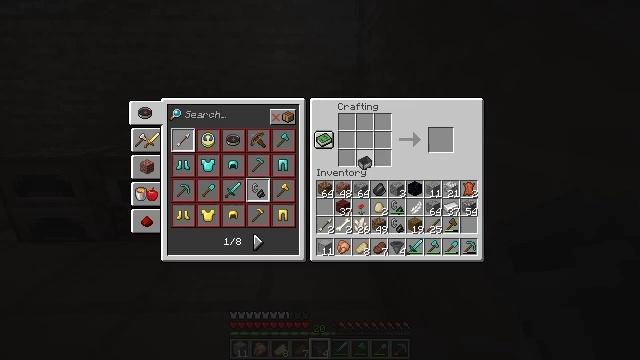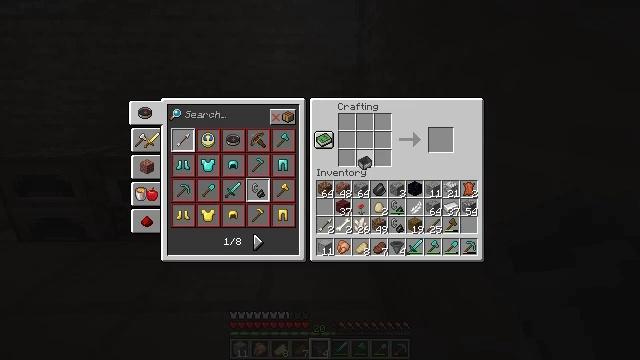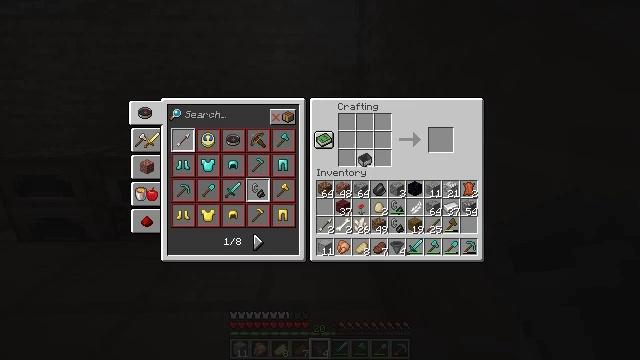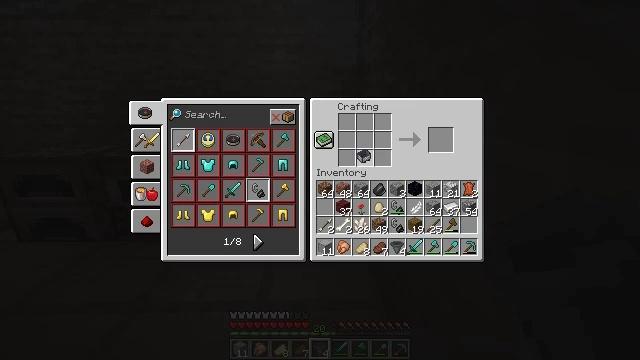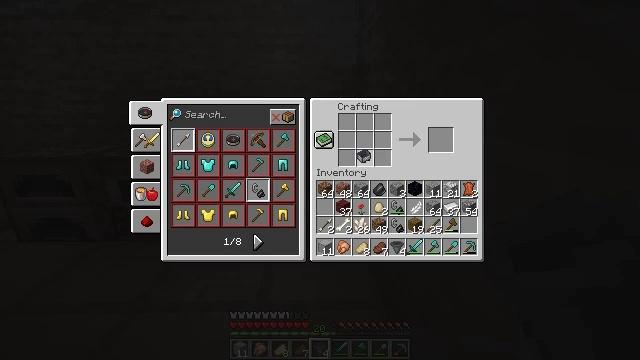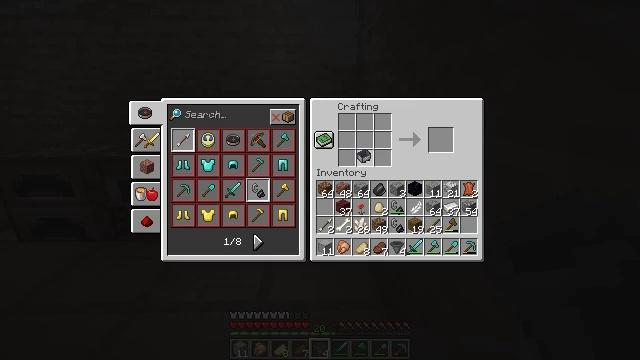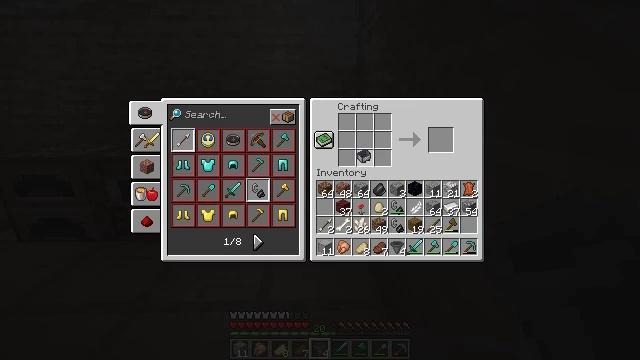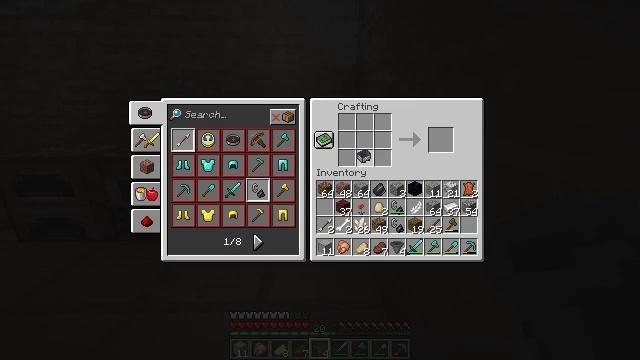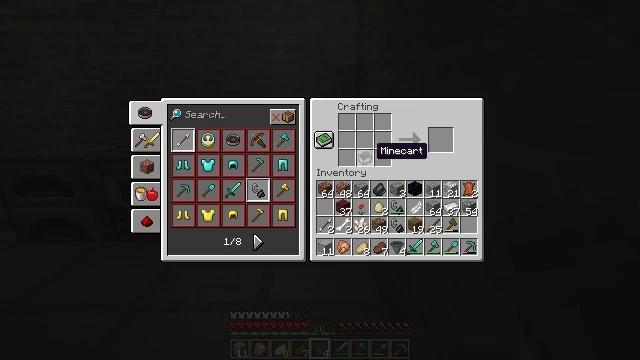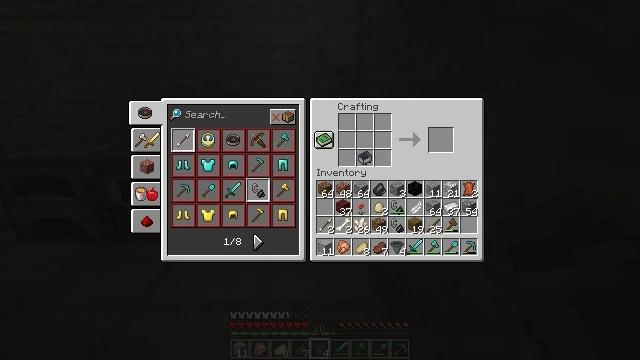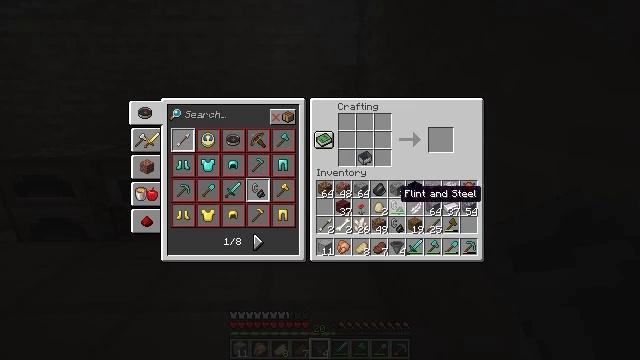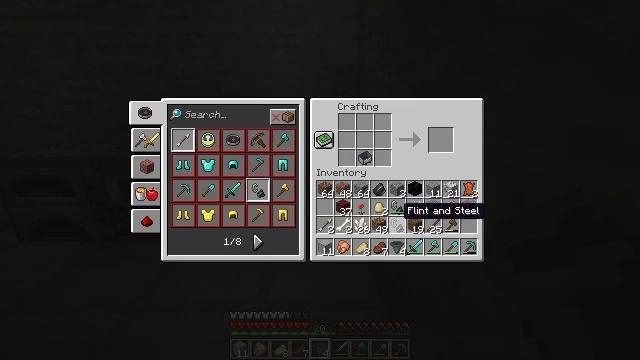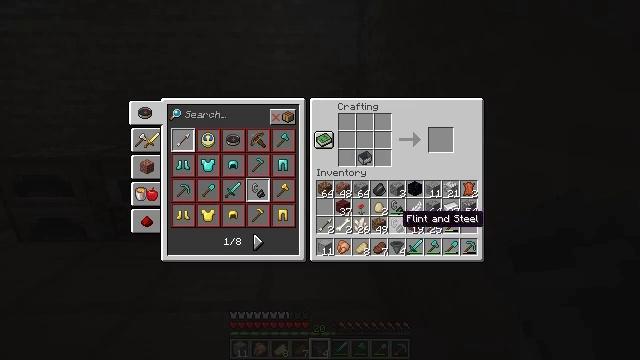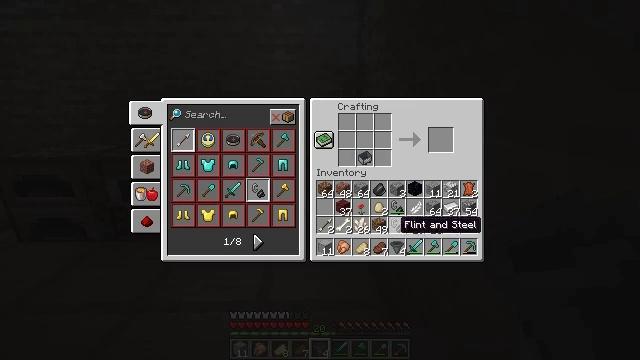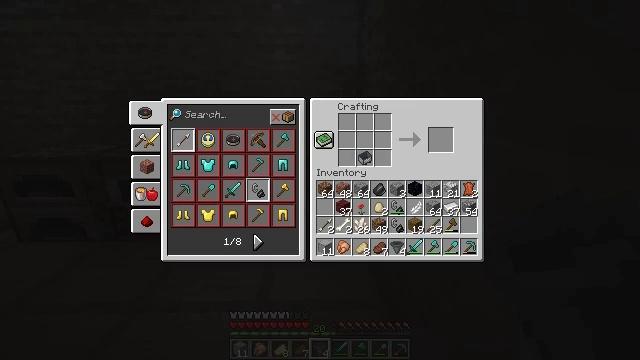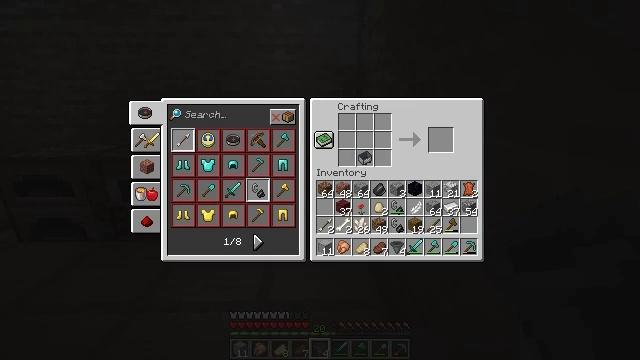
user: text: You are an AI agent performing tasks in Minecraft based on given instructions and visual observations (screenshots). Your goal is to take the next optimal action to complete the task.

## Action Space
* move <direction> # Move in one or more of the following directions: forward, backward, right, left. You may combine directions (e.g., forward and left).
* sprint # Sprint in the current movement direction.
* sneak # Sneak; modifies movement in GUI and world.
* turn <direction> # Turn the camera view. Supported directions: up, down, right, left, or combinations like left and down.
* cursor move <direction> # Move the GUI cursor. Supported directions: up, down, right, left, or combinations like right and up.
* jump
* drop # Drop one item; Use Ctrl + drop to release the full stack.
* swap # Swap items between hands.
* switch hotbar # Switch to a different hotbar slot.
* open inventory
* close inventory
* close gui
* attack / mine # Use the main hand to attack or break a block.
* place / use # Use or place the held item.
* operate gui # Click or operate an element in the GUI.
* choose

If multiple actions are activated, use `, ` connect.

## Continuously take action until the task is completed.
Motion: motion action
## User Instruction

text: Craft a hopper minecart using a minecart and hopper in the crafting table.
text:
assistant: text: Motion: no_op
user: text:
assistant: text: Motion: no_op
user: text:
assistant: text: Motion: no_op
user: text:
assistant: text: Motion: no_op
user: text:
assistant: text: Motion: attack / mine
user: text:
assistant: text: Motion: attack / mine
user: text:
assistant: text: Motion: attack / mine
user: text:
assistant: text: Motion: no_op
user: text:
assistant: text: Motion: turn right and down
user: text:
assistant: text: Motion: turn right and down
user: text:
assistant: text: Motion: turn down
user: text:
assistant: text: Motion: turn down
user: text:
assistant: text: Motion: no_op
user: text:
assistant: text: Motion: no_op
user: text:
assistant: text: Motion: no_op
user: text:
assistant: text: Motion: no_op
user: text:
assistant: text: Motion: no_op
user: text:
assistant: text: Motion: no_op
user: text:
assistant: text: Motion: no_op
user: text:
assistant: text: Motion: no_op
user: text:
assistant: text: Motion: use / place
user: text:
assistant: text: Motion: use / place
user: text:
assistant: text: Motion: use / place
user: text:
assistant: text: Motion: no_op
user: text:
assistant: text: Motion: turn up
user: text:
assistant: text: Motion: turn up
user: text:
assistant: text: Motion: turn up
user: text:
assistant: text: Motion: turn up
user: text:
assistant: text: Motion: turn up
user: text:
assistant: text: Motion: no_op